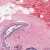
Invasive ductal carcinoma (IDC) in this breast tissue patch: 0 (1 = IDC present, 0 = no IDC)